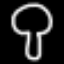
Label: mushroom